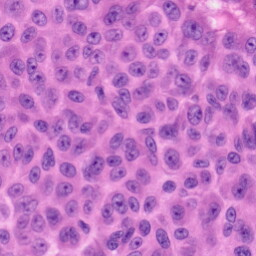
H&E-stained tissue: Skin